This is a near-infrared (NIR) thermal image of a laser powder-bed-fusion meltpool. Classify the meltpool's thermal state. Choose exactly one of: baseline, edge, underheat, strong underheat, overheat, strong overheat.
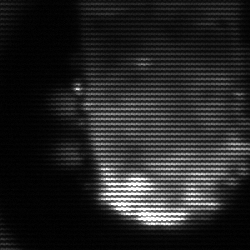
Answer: baseline